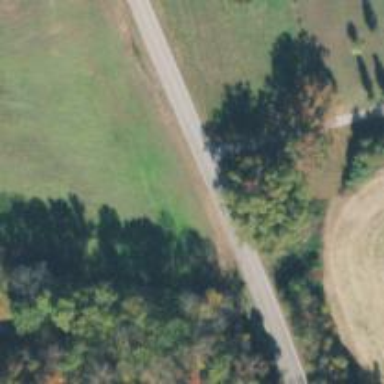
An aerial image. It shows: Secondary road.